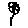
Label: flower